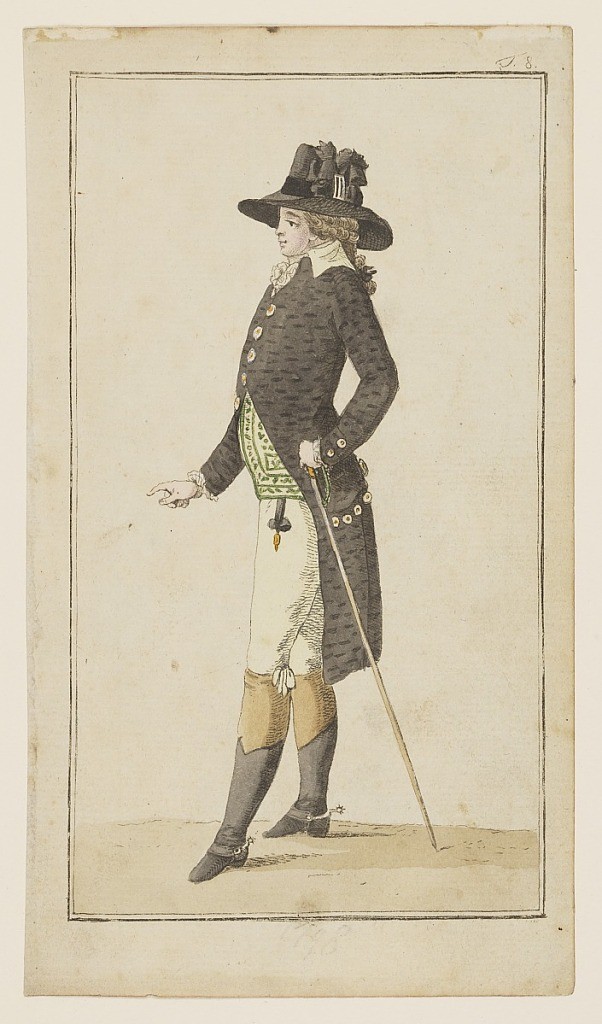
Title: Plate 8, Design for Gentleman's Costume, Journal des Luxus und der Moden (Journal of Luxury and Fashions), Vol. 2, No. 3
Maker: Georg Melchior Kraus, German, 1737–1806
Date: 1787
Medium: Engraving, hand-colored with brush and watercolor on cream paper
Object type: Print
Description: Engraved, hand-colored fashion plate featuring a full-length figure of a man, facing left in profile. He wears a greyish-brown coat and a matching hat, along with a white cravat and breeches. A waistcoat with a green and white pattern is underneath his coat. He carries a long thin walking stick in his left hand. Appeared in Journal des Luxus und der Moden (The Journal of Luxury and Fashions), Vol. 2, No. 3, March 1787, after p. 96. The text in the journal refers to him as "Pariser Elegant aus dem Palais Royal" (Elegant Parisian from the Palais Royal).